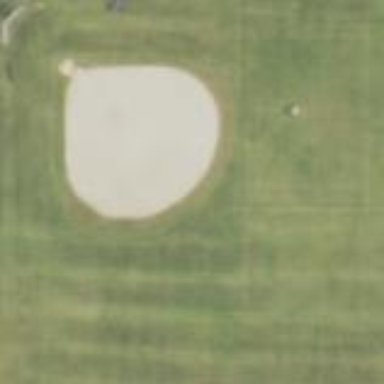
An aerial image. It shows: Baseball pitch for leisure and sports activities.